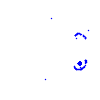
Particle: electron